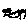
Label: cloud